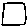
Label: square